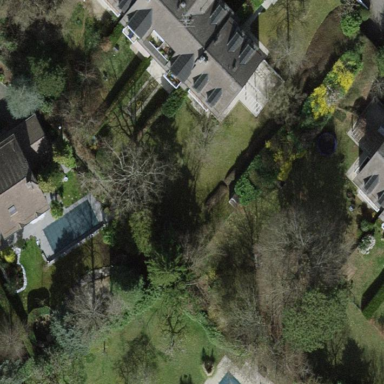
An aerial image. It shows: Garden surrounded by fence.